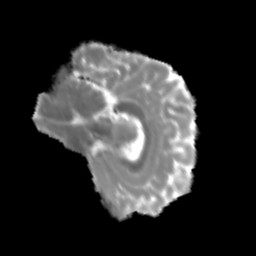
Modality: MD
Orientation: sagittal
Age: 25
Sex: male
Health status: healthy
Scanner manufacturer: siemens
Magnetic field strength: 3 T
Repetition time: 3.6 s
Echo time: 0.0964 s